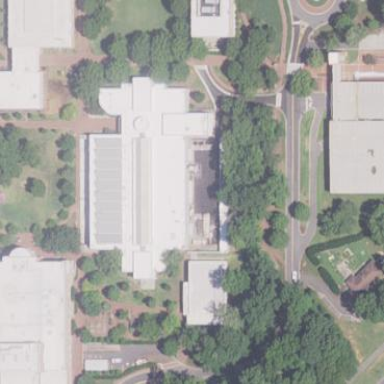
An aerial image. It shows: University building.